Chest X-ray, AP view. Patient: 74 years old, sex F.
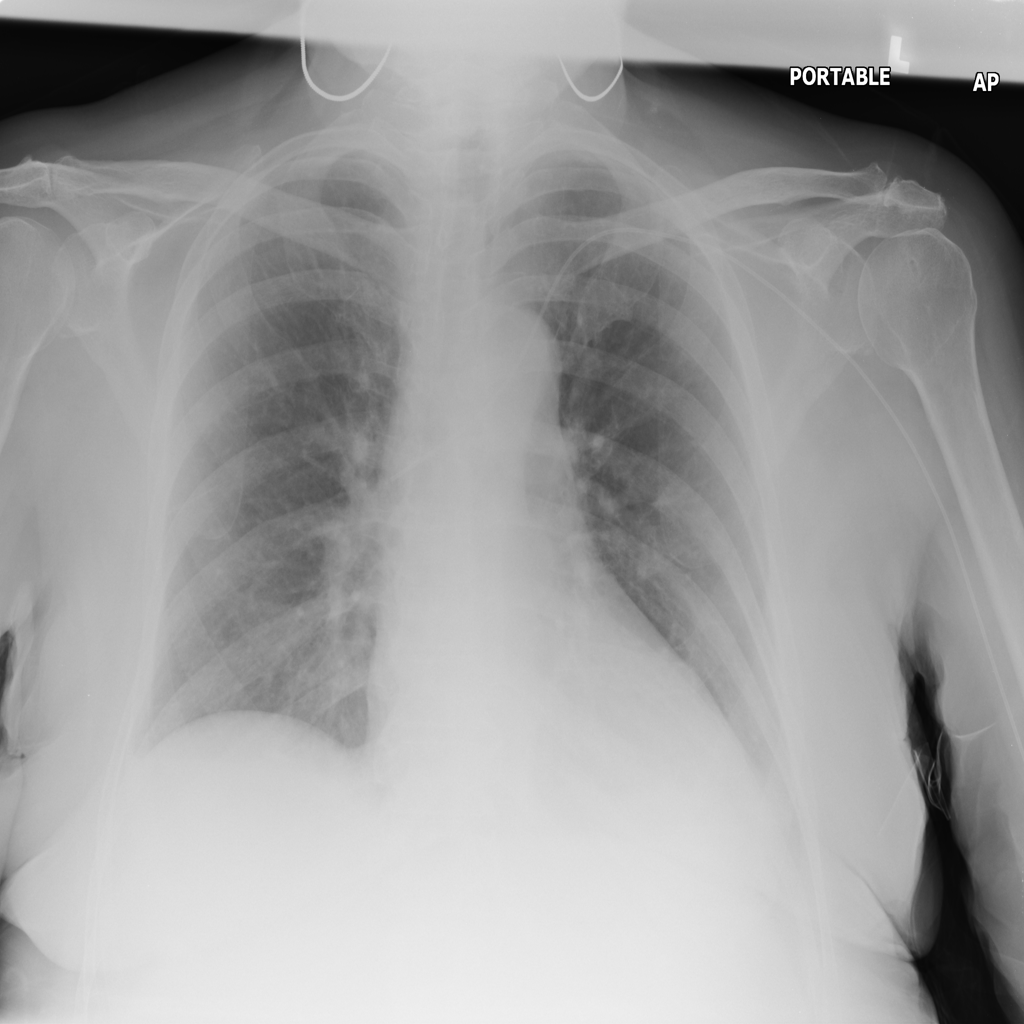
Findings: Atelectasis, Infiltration